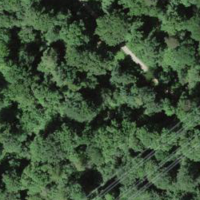
EUNIS habitat code: 41
Species observed at this site:
Sambucus racemosa